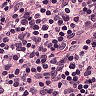
Metastatic tissue present: no